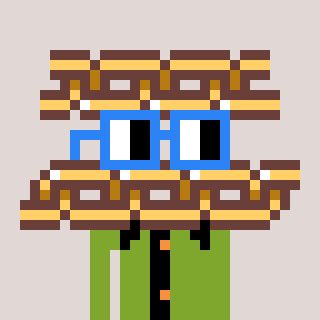
a pixel art character with square blue glasses, a chain-shaped head and a slimegreen-colored body on a warm background